Field crop: maize
Growth stage: 2
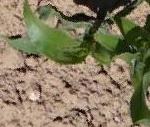
Species: maize